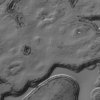
Label: not_dusty